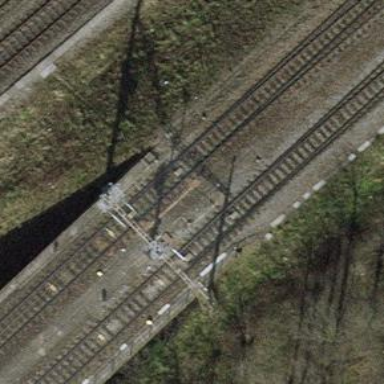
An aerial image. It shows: Railway switch.